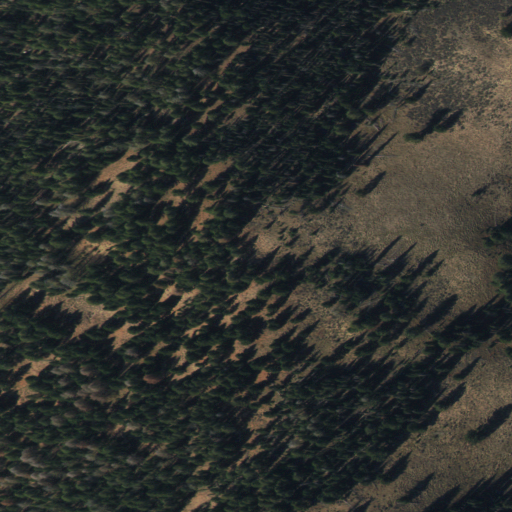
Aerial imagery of mountain in Idaho named Elk Mountain containing evergreen forest, shrub, and grassland